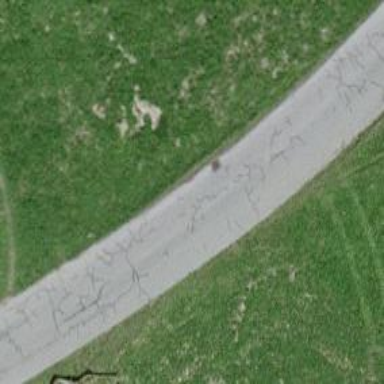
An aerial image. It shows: Residential road with asphalt surface.